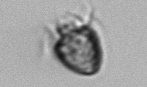
Label: Ciliophora